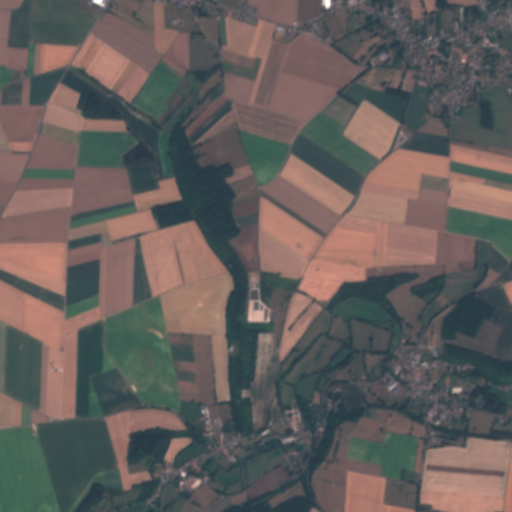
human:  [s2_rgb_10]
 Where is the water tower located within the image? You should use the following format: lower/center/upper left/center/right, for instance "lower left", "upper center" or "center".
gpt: The water tower is located in the upper right of the image.
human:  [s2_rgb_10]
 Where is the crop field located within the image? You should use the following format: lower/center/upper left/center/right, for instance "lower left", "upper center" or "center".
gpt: There is no crop field in the image.